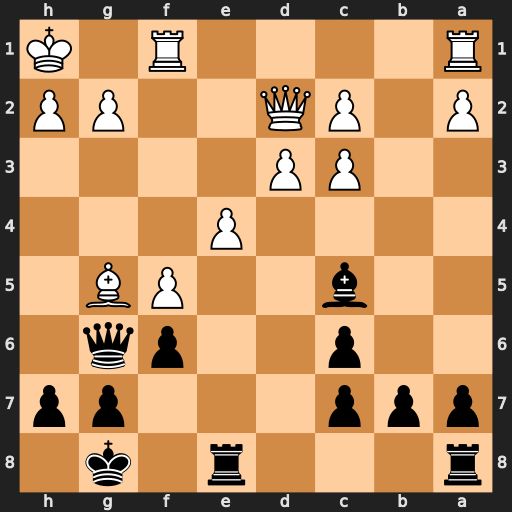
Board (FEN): r3r1k1/ppp3pp/2p2pq1/2b2PB1/4P3/2PP4/P1PQ2PP/R4R1K
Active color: b
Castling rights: -
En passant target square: -
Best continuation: Qxg5 Qxg5 fxg5